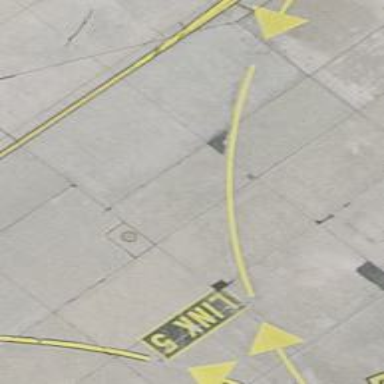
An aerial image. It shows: Image of taxiway at airport.